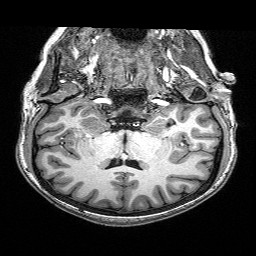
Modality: T1w
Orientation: sagittal